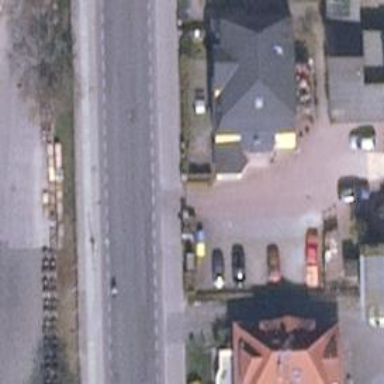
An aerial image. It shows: Bar.